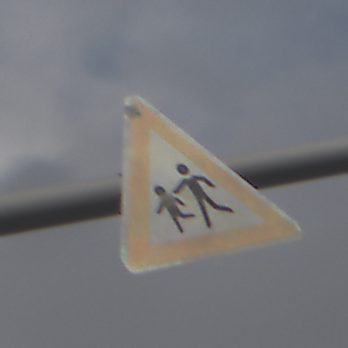
Verkehrszeichen: KinderRechts
Umgebung: Outdoor, Nature
Tageszeit: MorningAfternoon
Wetter: Overcast
Licht: Natural
Jahreszeit: NotSpecified
Kontrast: LowContrast